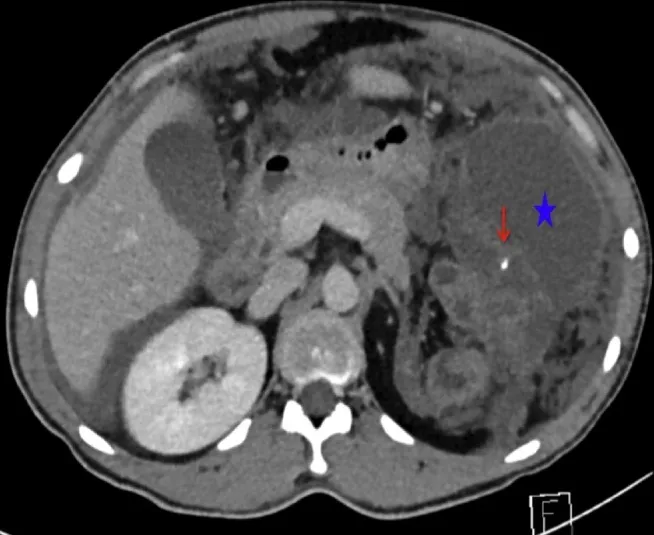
Pre-operative CT images: A) Large phlegmon in LUQ "star" with intra-luminal calcification "arrow". A large right kidney is also noted.
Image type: radiology (ct)